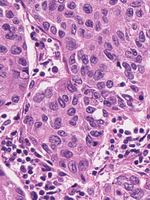
Tumor epithelial tissue: yes
Tumor-associated stroma tissue: yes
Normal tissue: no